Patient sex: M
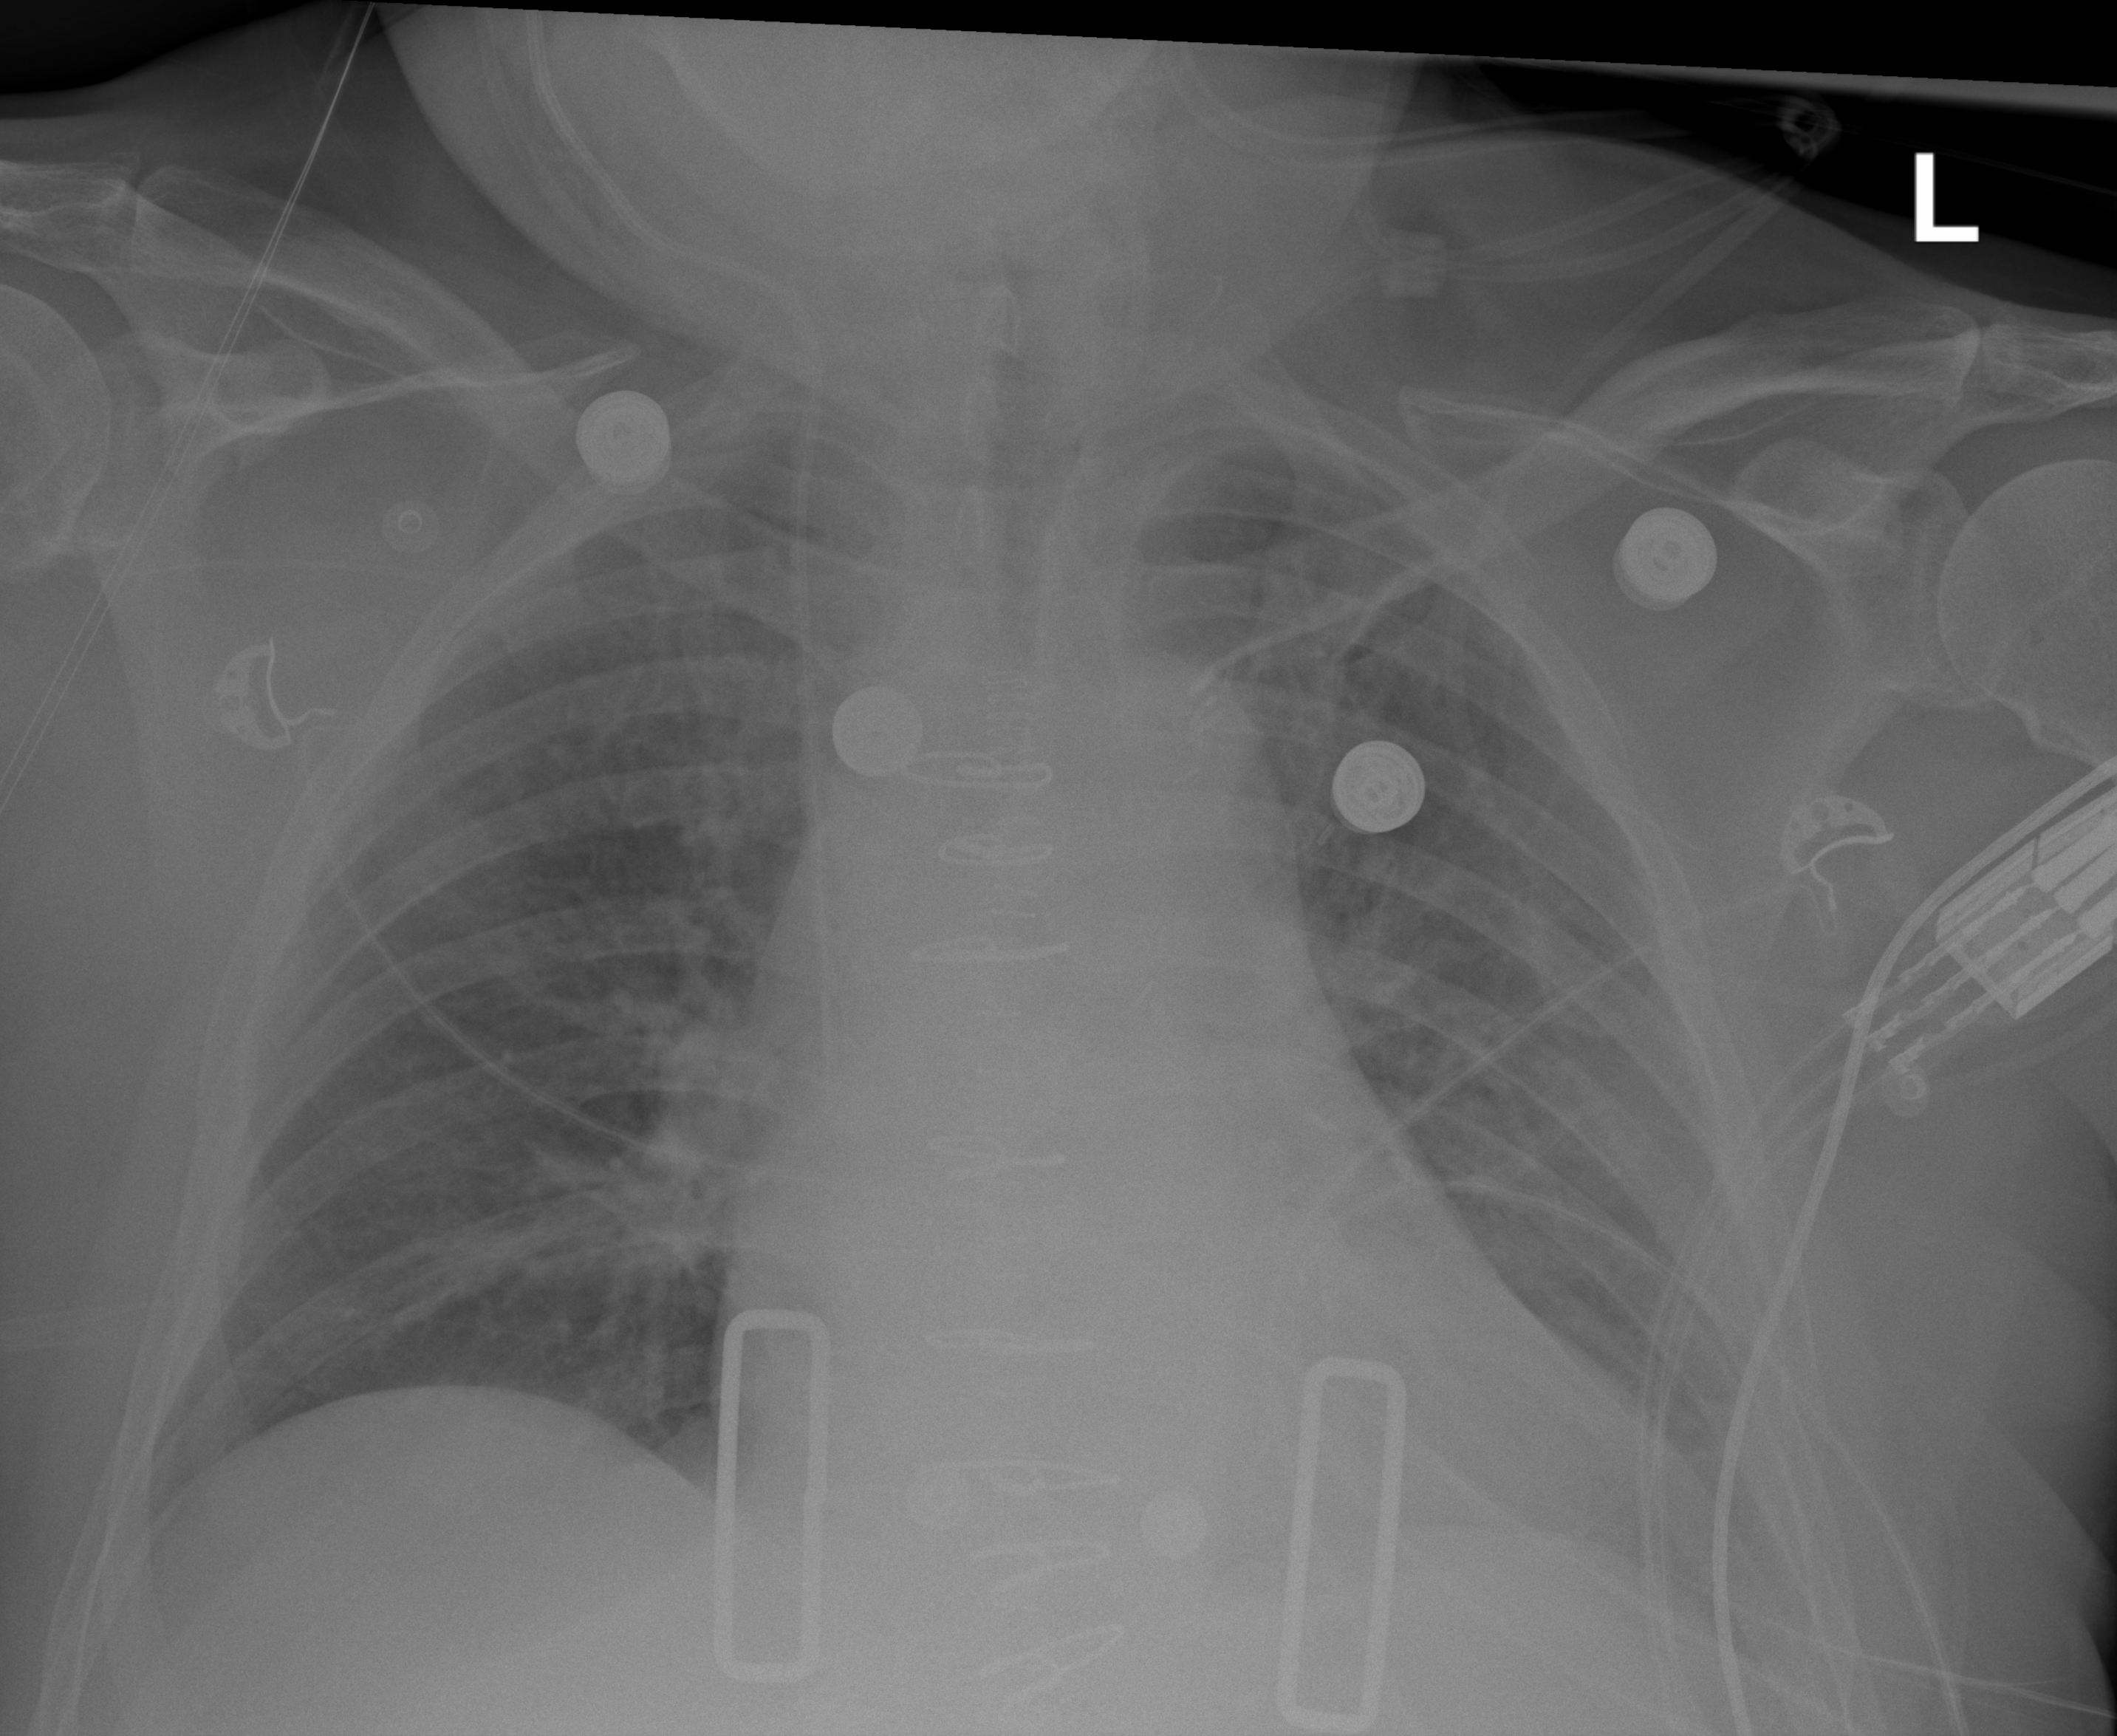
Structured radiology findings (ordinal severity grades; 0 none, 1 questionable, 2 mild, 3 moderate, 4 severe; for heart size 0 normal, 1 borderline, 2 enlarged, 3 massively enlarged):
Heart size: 2
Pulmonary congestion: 2
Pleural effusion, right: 0
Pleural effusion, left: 2
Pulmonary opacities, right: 2
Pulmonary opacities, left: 2
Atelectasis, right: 2
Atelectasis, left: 2